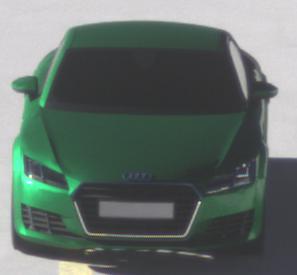
Make: Audi
Model: TT Coupé 1.8 TFSI
Detailed model: TT (8S) Coupé
Model produced from: 2015/08
Model produced until: 2018/06
Doors: 3
Color: green
Road condition: dry road
Daytime: morning or afternoon
Contrast: high contrast